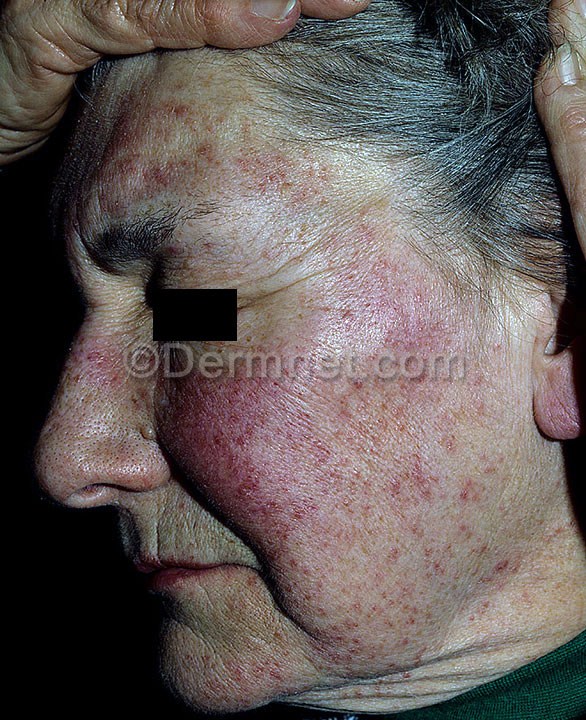
Disease: Acne and Rosacea Photos